Aerial crown-view tile of a tropical tree (Barro Colorado Island, Panama), acquired 20250616:
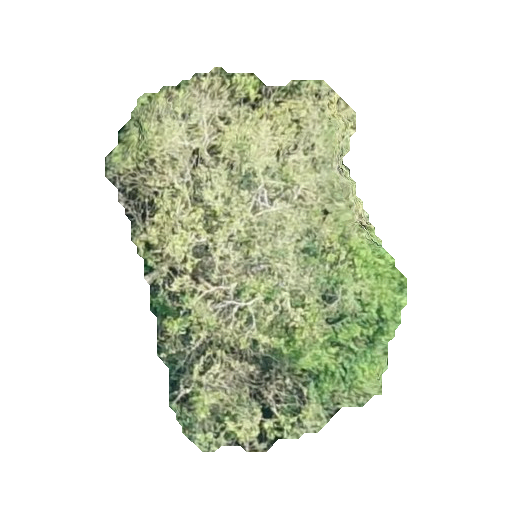
Species: Luehea seemannii
GBIF accepted scientific name: Luehea seemannii
Crown area: 117.429 m²